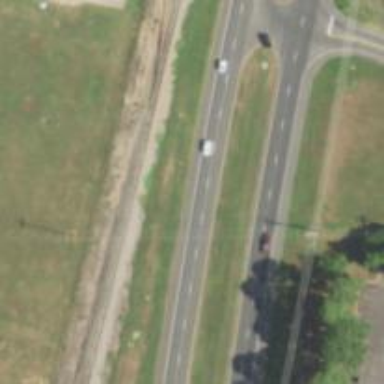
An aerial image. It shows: Trunk highway with expressway features.